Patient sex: M
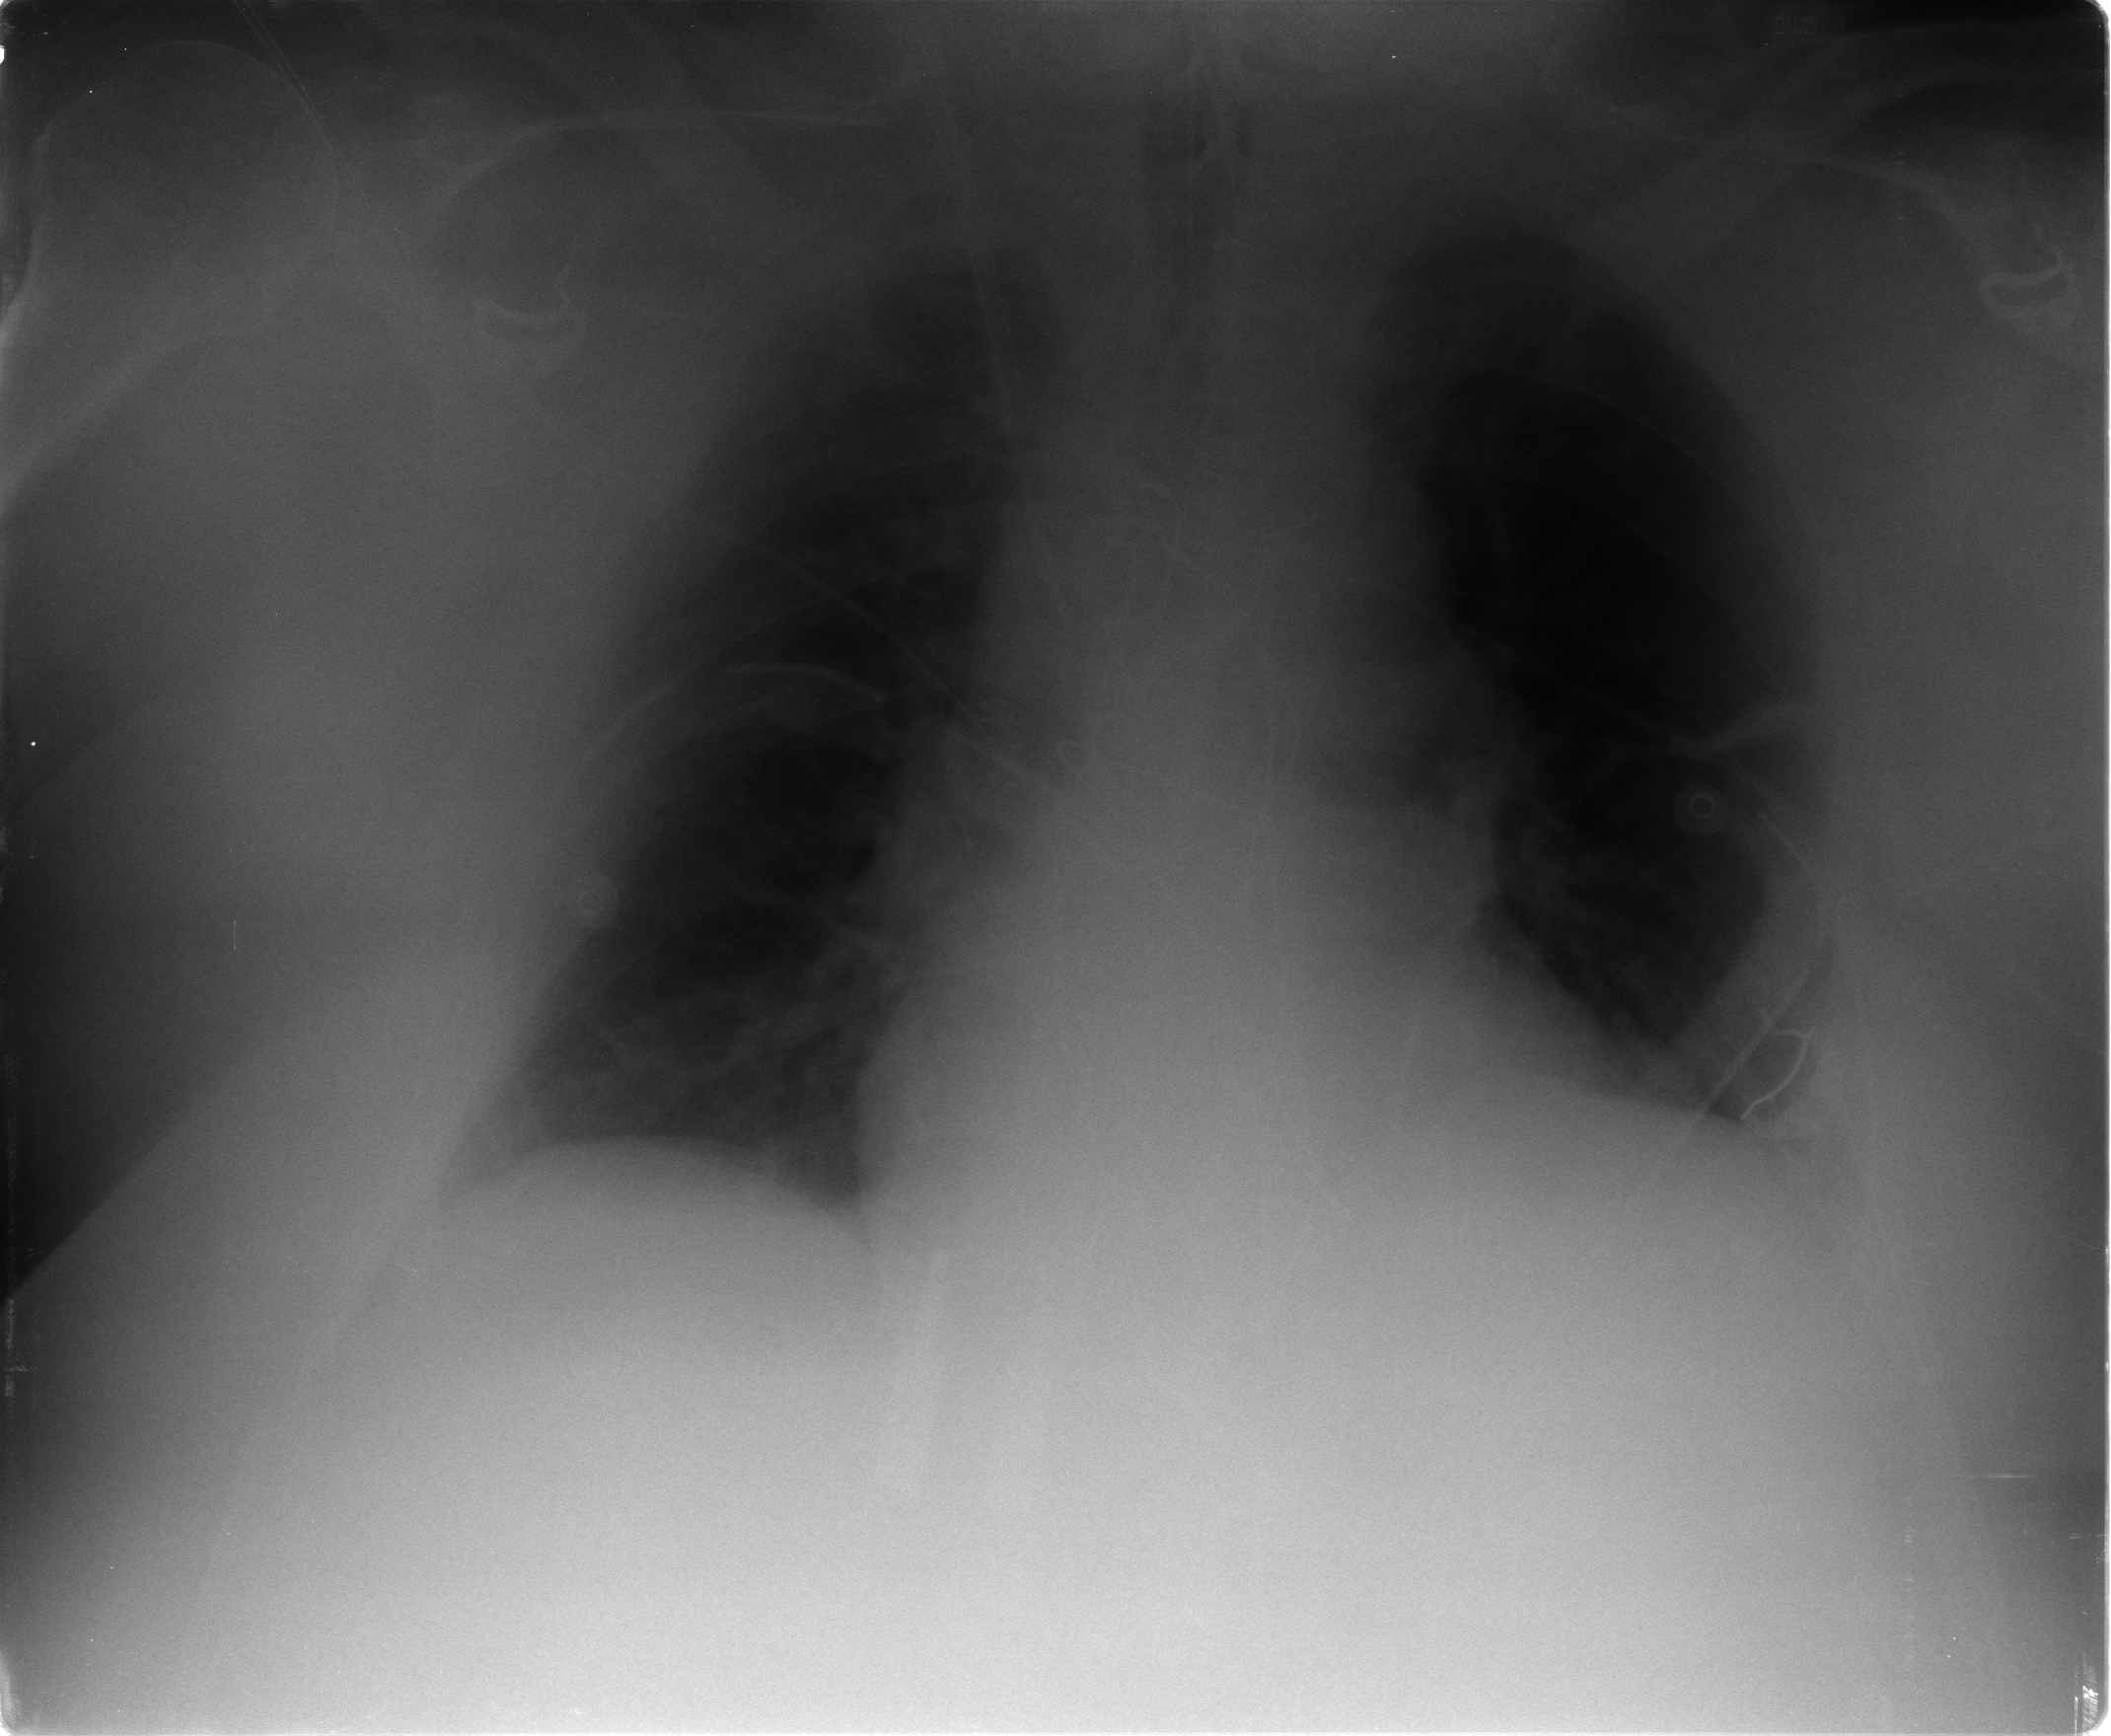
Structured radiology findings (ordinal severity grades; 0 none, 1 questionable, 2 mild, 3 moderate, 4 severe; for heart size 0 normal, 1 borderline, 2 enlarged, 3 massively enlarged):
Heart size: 0
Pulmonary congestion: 2
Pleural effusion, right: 0
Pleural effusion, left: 2
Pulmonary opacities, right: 0
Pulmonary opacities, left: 0
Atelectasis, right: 0
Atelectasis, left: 0